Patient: sex M, age 21
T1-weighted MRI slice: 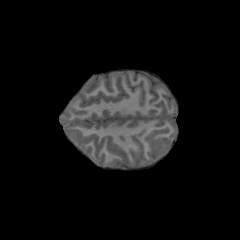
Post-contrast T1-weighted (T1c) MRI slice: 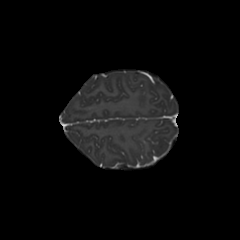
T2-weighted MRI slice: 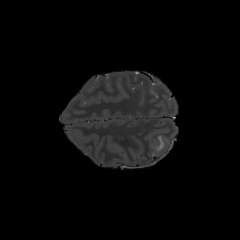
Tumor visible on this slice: yes
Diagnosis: Glioblastoma, IDH-wildtype
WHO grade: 4